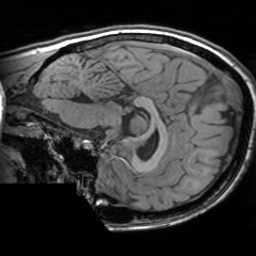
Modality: T1w
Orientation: sagittal
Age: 21
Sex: female
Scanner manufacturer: siemens
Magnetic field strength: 3 T
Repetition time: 1.63 s
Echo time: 0.00311 s